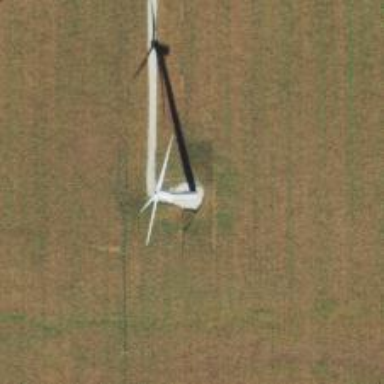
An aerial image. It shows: Wind turbine generator that utilizes wind as its source for generating electricity. It is of the horizontal axis type.